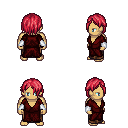
a pixel art fantasy rpg character, male body template, human, tanned skin, red robe, robe skirt, ruby red bangs hairstyle, white cloth bracers, four views (front, back, left, right), 2x2 character sprite sheet, small pixel art, hard edges, no anti-aliasing